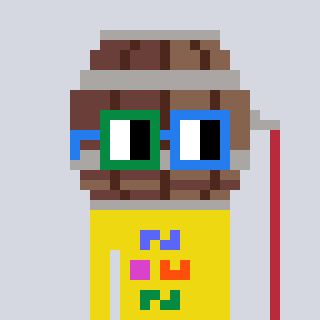
a pixel art character with square green and blue glasses, a wine barrel-shaped head and a yellow-colored body on a cool background